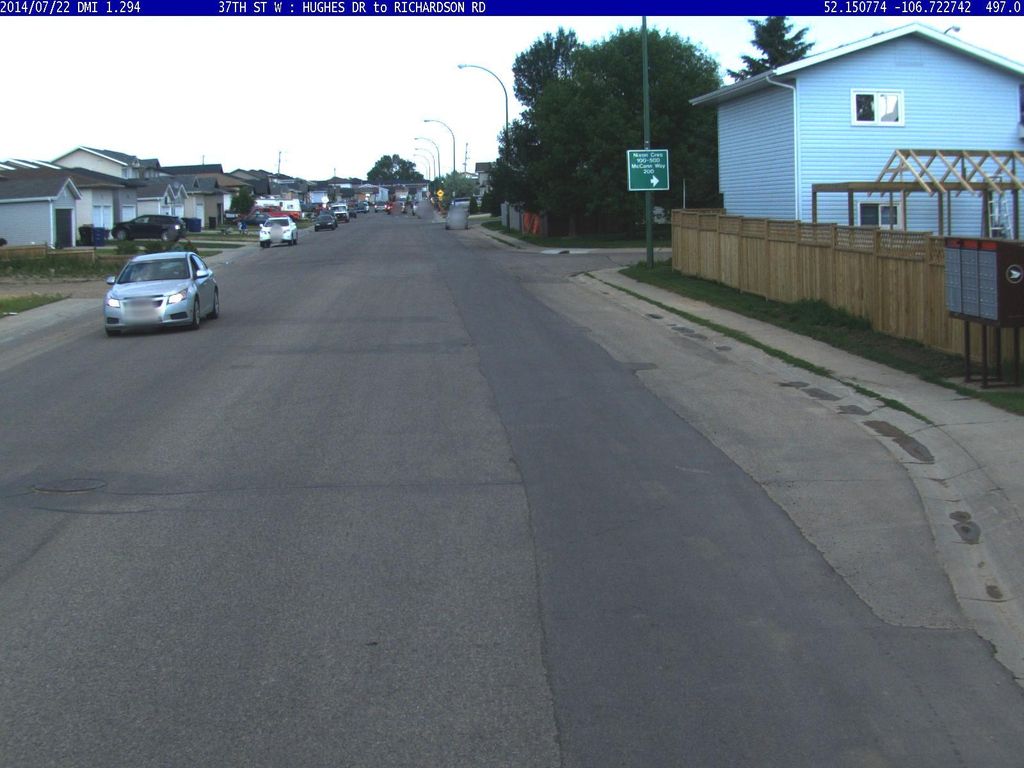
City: saskatoon